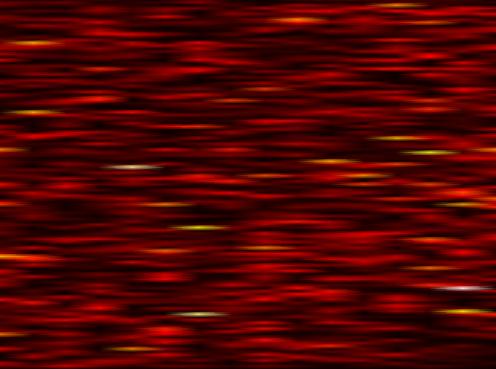
Label: FBMC